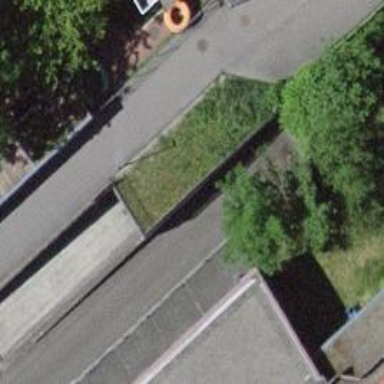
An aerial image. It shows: Parking area.